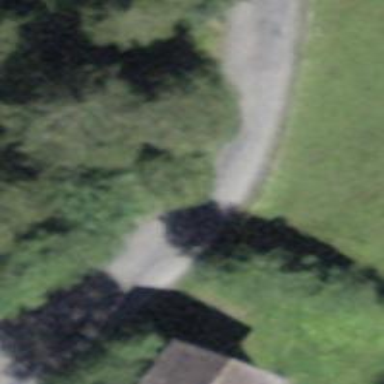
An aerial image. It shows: Unclassified road with asphalt surface.